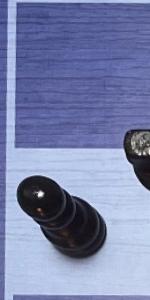
Label: Pawn_Black